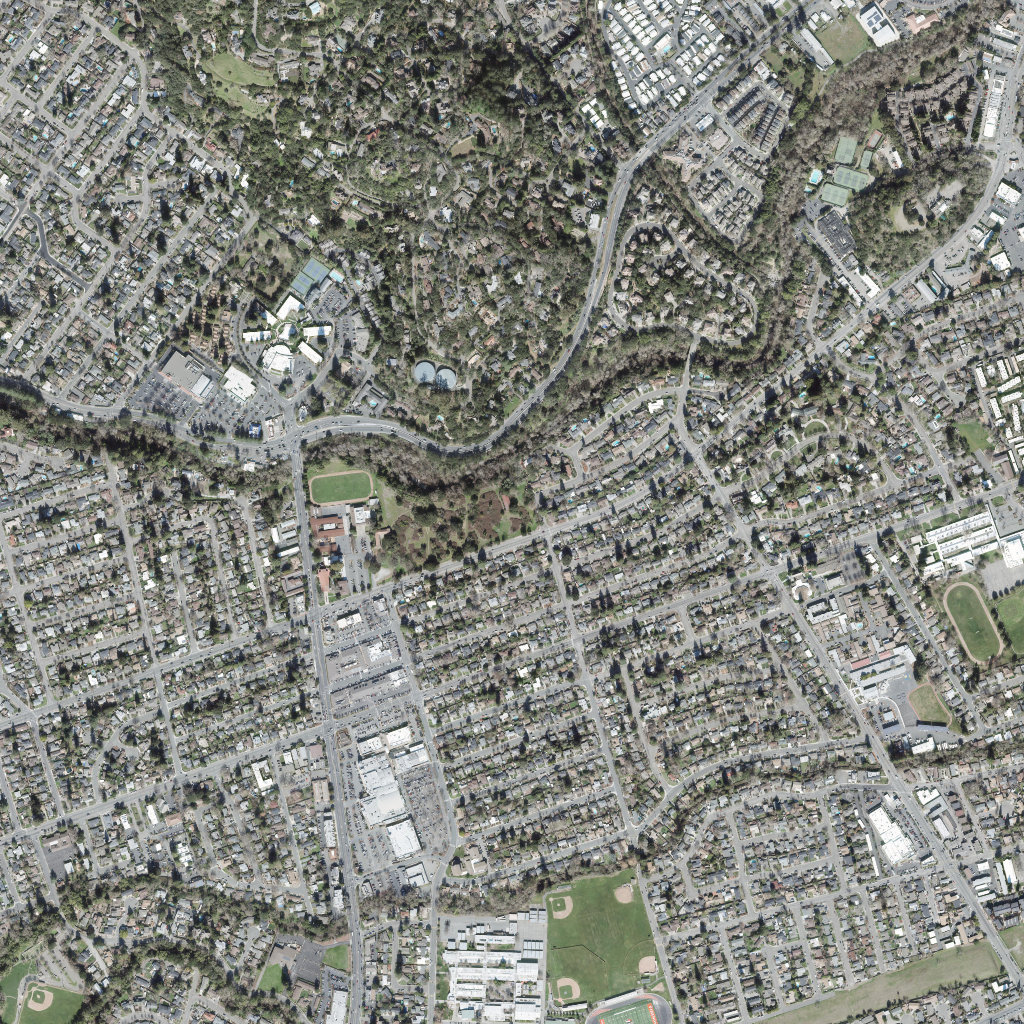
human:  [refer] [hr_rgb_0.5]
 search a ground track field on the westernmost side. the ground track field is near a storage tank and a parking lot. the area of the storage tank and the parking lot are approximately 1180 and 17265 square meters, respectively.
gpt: <box>[[30, 45, 36, 49, 0]]</box>

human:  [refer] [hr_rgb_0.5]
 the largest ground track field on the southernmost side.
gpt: <box>[[91, 56, 98, 65, 0]]</box>

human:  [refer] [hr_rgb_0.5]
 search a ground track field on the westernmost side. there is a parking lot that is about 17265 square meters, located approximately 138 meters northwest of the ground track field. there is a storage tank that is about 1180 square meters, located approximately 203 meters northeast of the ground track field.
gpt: <box>[[30, 45, 36, 49, 0]]</box>